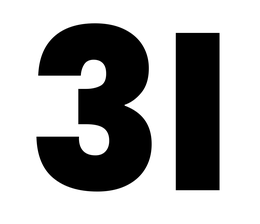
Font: Poppins-ExtraBold